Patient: sex M, age 65
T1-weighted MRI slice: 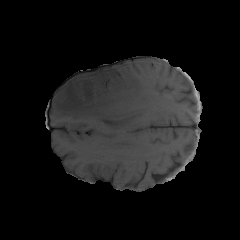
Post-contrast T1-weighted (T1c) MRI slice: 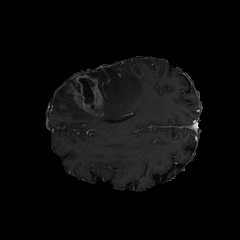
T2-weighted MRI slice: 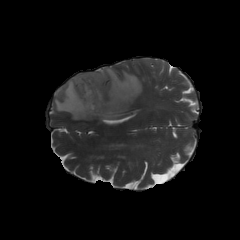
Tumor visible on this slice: yes
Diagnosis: Glioblastoma, IDH-wildtype
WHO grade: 4